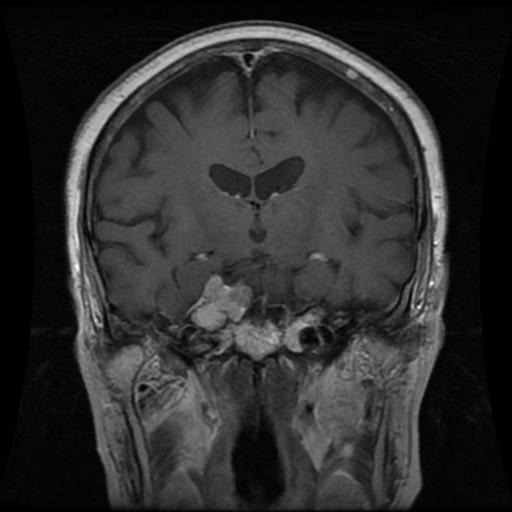
Label: meningioma